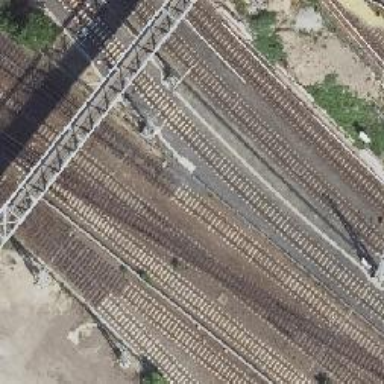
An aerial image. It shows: Railway switch.